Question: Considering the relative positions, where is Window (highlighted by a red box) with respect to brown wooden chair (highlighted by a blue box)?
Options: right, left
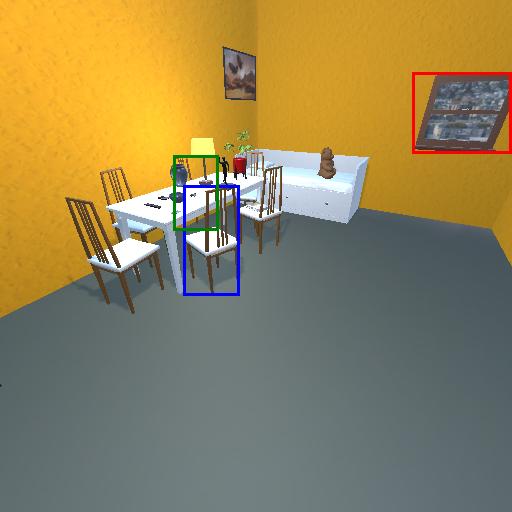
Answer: right